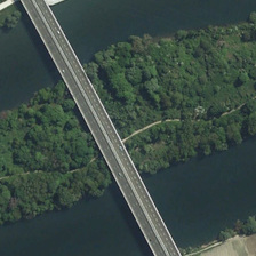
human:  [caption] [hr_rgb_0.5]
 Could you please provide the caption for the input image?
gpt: There is a bridge on the river, there are many green trees on the bridge, and there are also many green trees on the island.

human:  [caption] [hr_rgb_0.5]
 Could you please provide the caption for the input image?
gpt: There is a bridge on the river, there are many green trees on the bridge, and there are many green trees on the island.

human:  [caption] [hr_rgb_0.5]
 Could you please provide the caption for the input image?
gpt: There is a bridge on the river, there are many green trees on the bridge, and there are many green trees on the island.

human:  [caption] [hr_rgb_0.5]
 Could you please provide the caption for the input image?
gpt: There is a bridge on the river, there are many green trees on the bridge, and there are many green trees on the island.

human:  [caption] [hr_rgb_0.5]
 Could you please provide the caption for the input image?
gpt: There is a bridge on the river, there are many green trees on the bridge, and there are many green trees on the island.